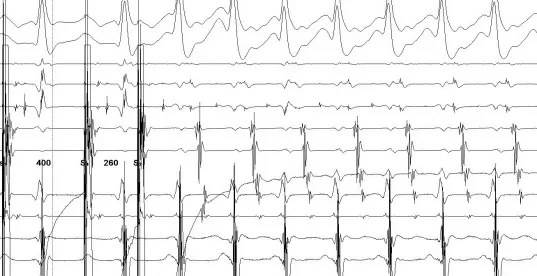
Induction of atrio-ventricular reciprocating tachycardia with a single extrastimulus from the atrium. Earliest atrial activation can be seen at the proximal pair of electrodes at the His catheter, which shows continuous activity and near absence of His electrogram. HBEP, HBEM, HBED: His catheter from proximal to distal. ORB: decapolar catheter placed in the coronary sinus. RVA: right ventricular apex catheter.
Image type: electrography (ekg)